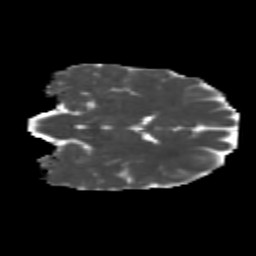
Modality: MD
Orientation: coronal
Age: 30
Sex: female
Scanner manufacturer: siemens
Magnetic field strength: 3 T
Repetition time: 1.8 s
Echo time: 0.07 s